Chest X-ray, PA view. Patient: 49 years old, sex M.
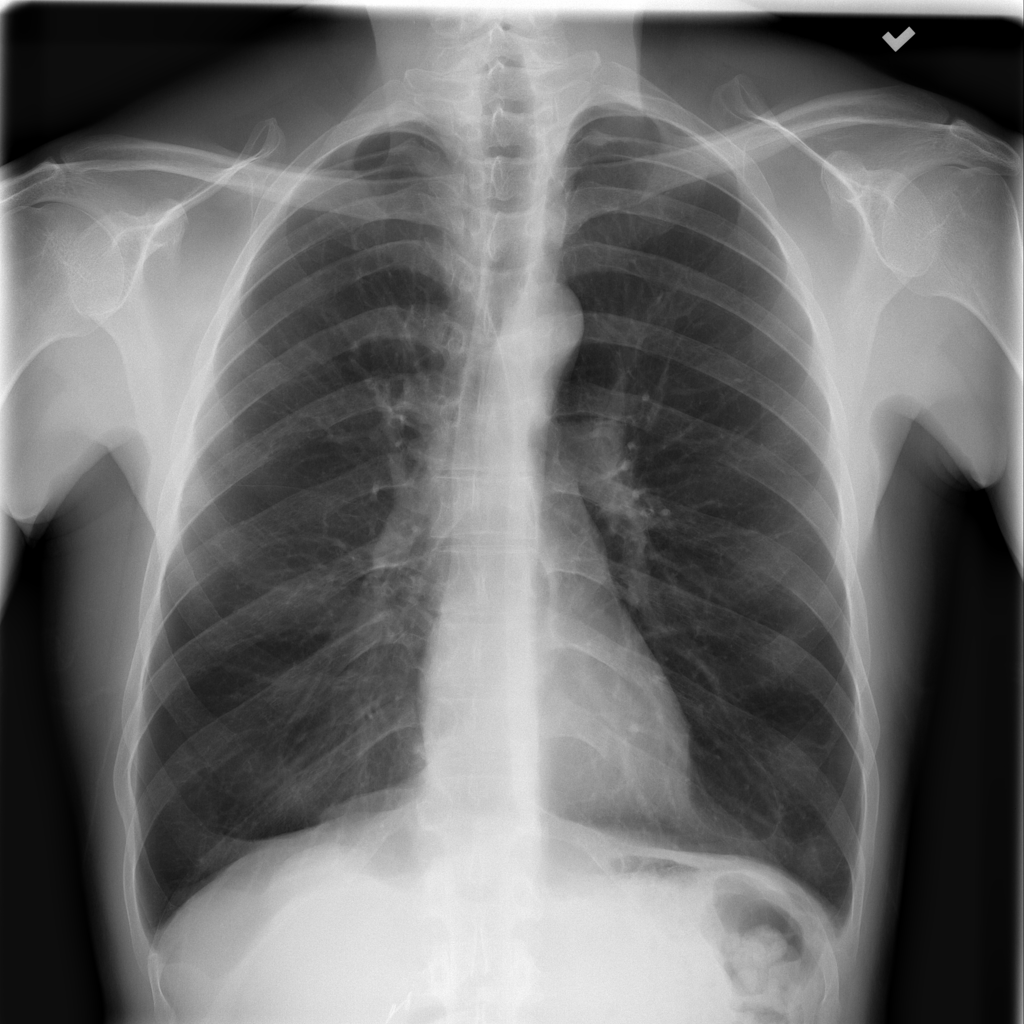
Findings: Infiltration